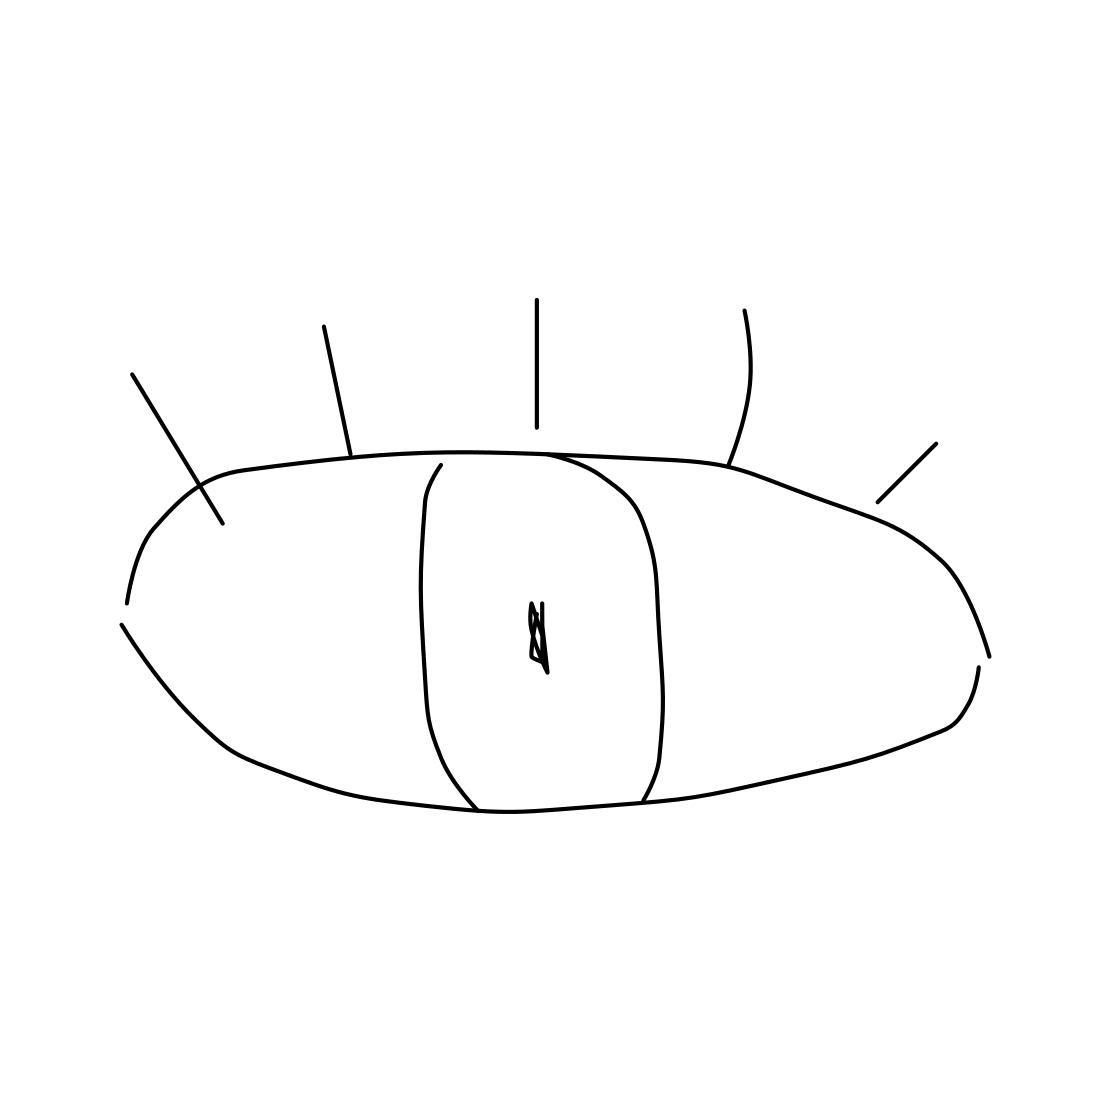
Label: eye